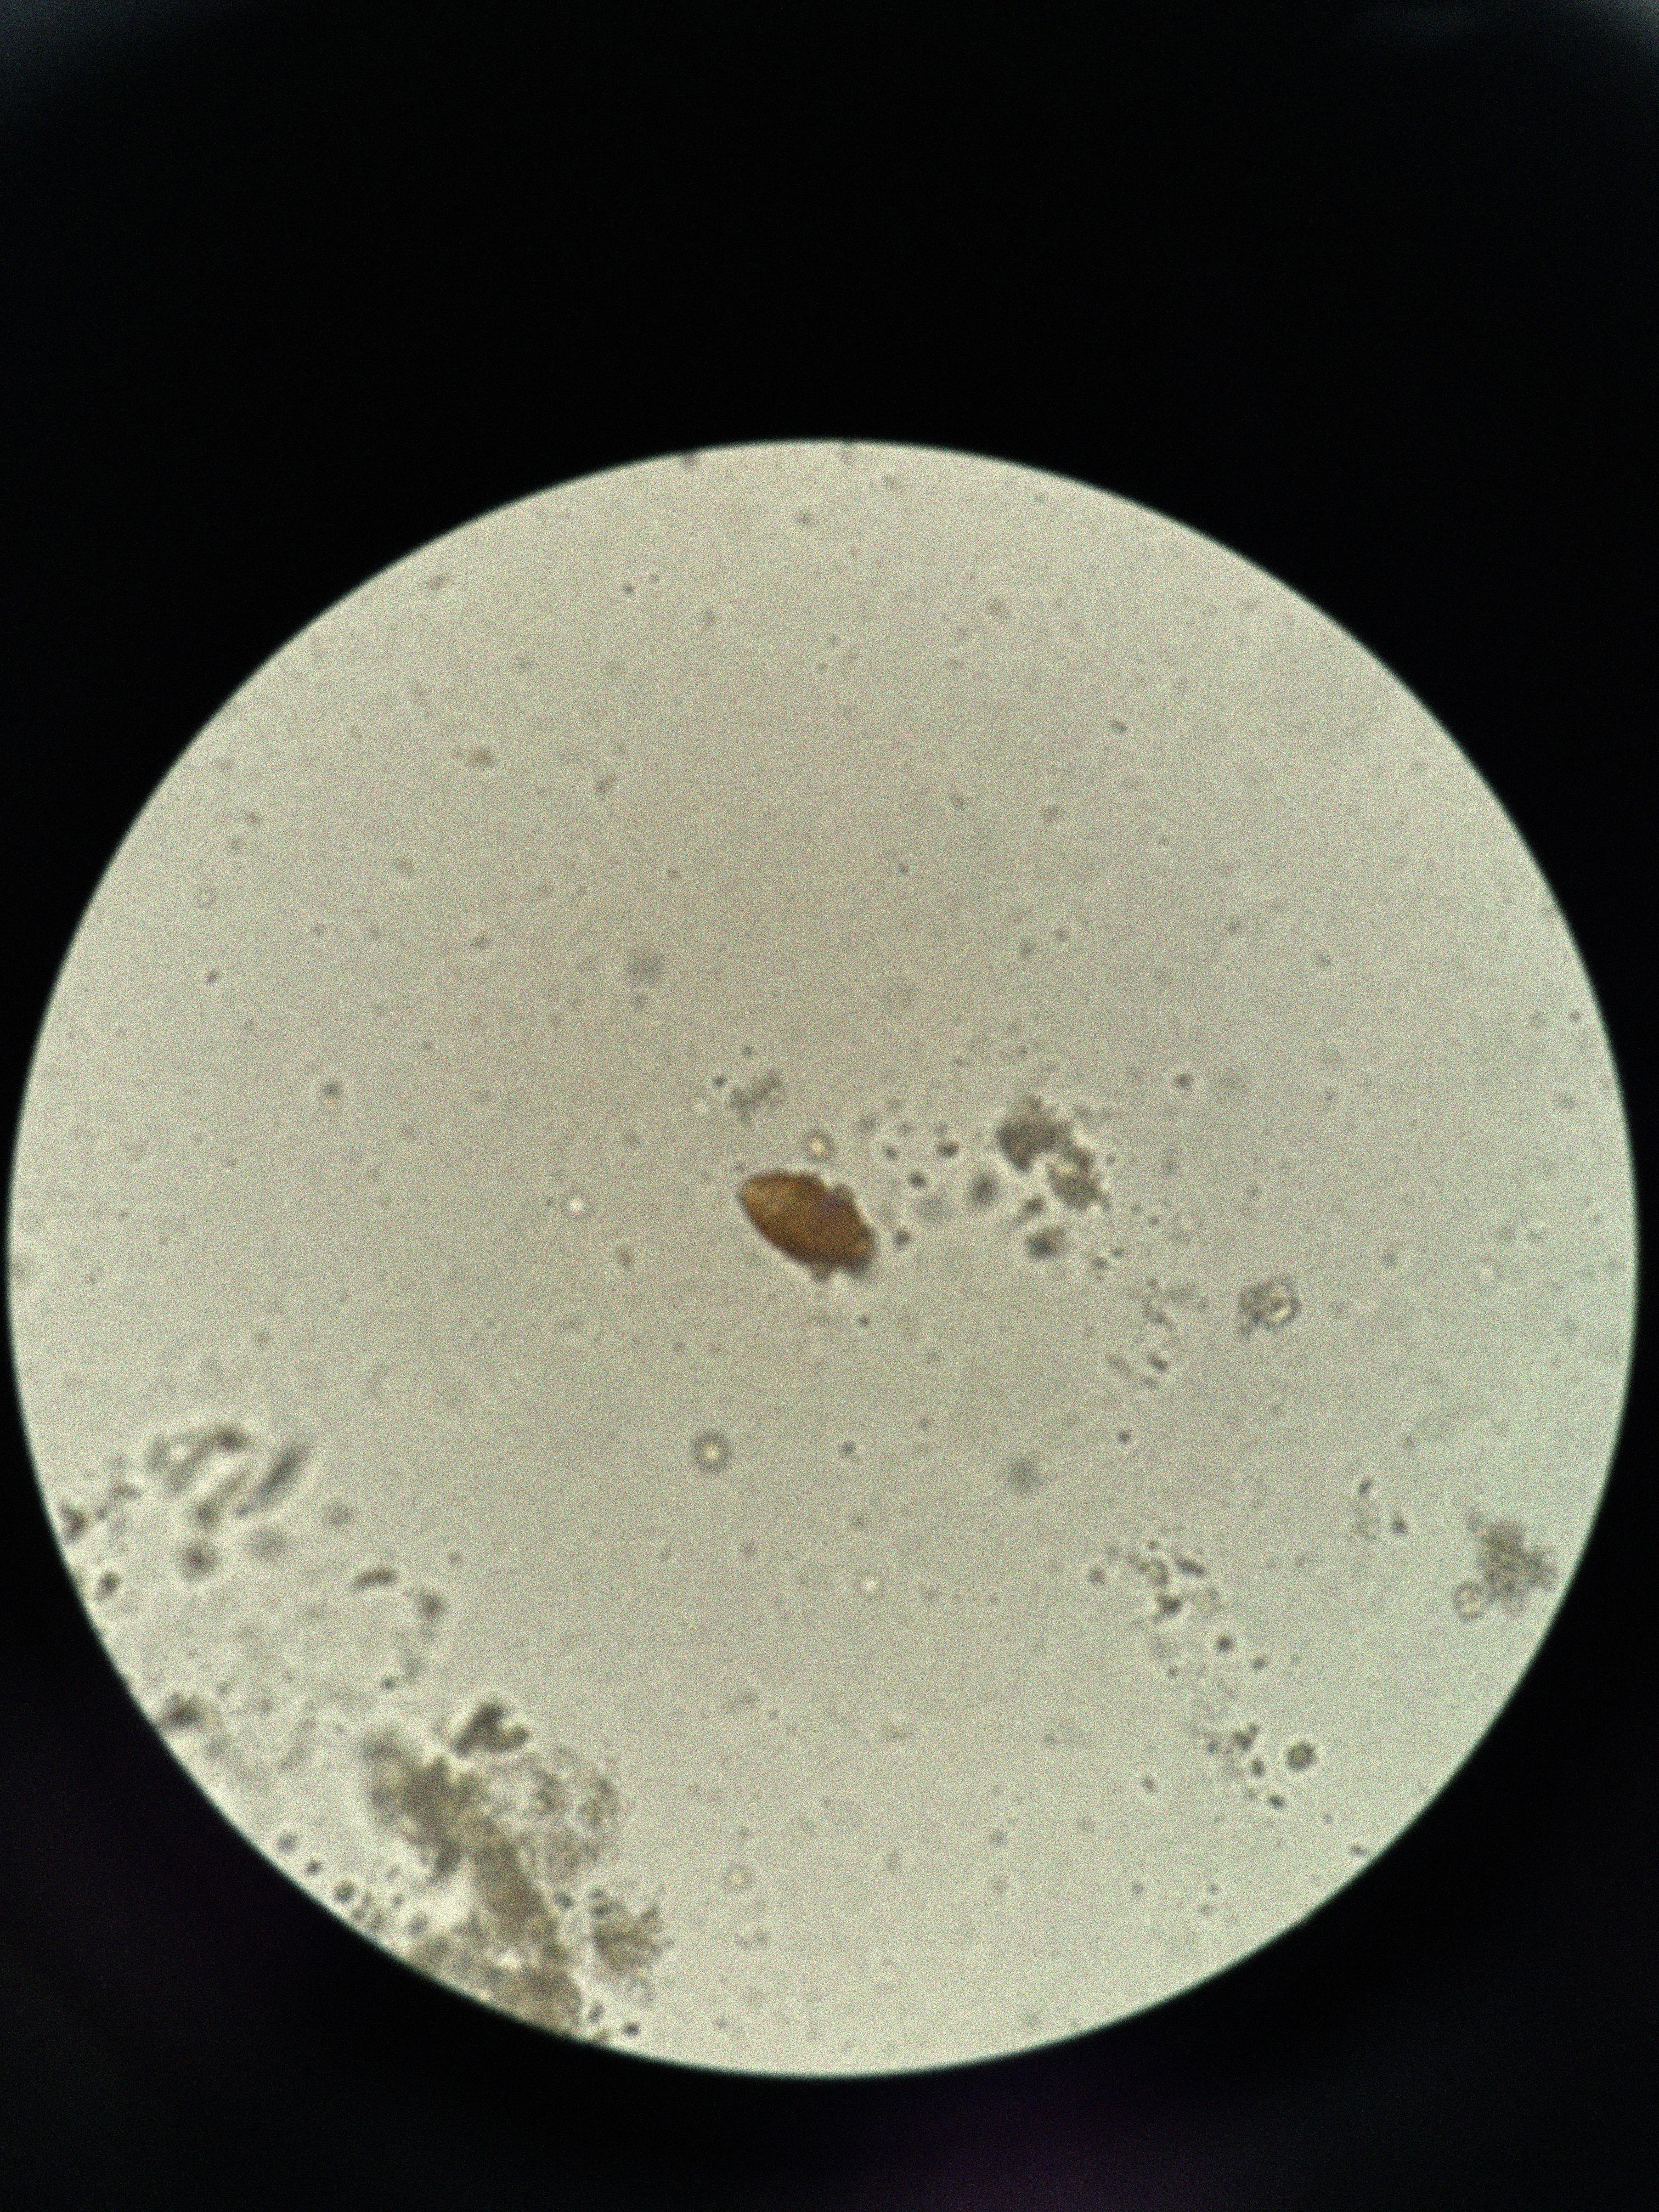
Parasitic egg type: Trichuris trichiura